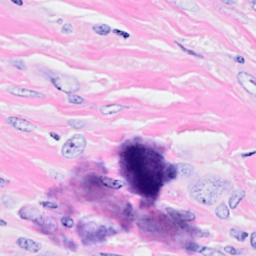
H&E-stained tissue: Breast